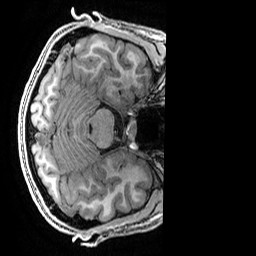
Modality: T1w
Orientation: axial
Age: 22
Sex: female
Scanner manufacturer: ge
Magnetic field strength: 3 T
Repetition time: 0.007 s
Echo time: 0.00342 s